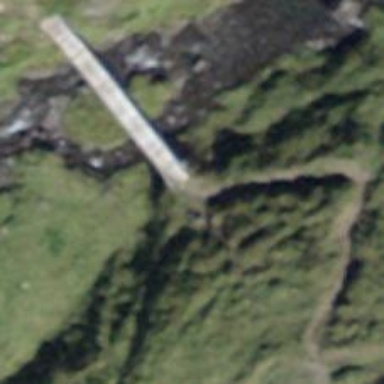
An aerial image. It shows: Path on bridge.